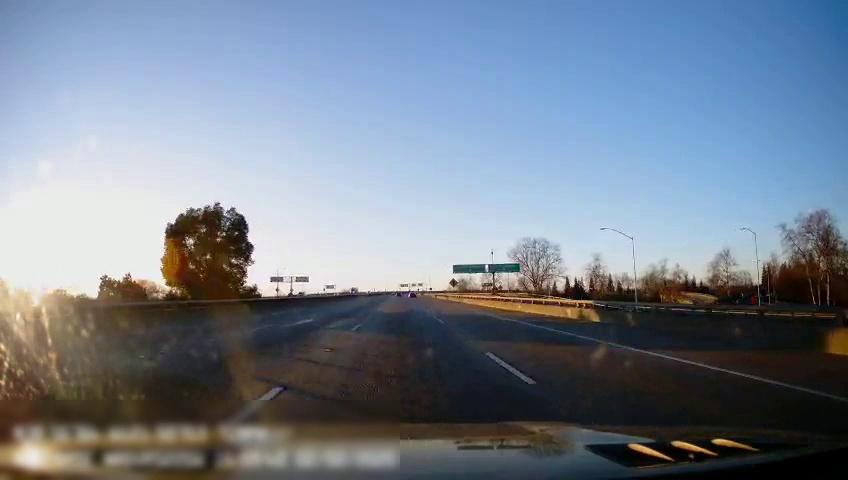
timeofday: Day
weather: Sunny
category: Drivable Space
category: Lanes | Current Lane
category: Lanes | Current Lane
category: Lanes | Alternate Lane
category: Lanes | Alternate Lane
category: Traffic | Signs
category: Traffic | Signs
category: Traffic | Signs